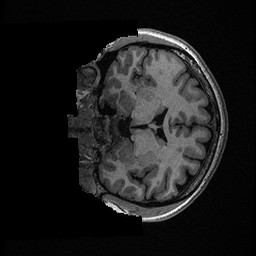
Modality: T1w
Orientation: coronal
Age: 48
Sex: female
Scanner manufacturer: ge
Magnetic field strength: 3 T
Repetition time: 0.006952 s
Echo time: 0.00292 s